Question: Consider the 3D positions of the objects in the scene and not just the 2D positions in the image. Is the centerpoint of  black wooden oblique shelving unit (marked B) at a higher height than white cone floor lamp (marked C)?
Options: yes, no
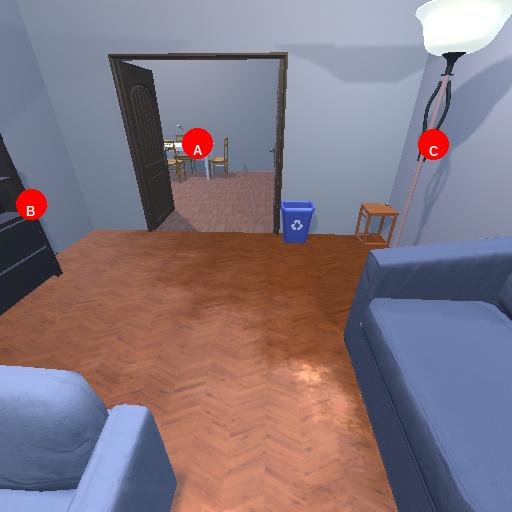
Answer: yes